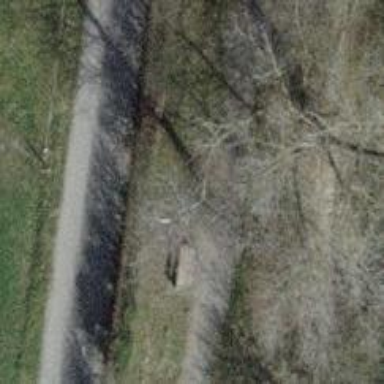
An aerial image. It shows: Brown bench in the vicinity.